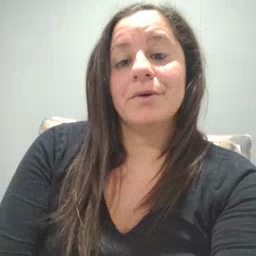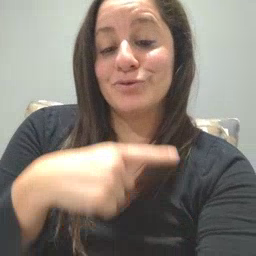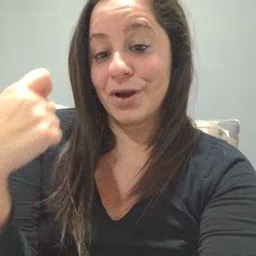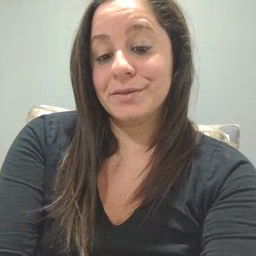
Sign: dry